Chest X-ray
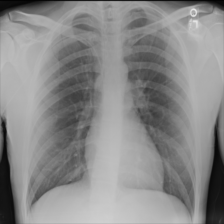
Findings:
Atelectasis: negative
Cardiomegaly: negative
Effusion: negative
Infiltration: negative
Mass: negative
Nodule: negative
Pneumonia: negative
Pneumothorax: negative
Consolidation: negative
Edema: negative
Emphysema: negative
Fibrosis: negative
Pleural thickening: negative
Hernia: negative